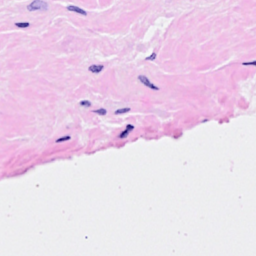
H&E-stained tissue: Breast